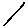
Label: line